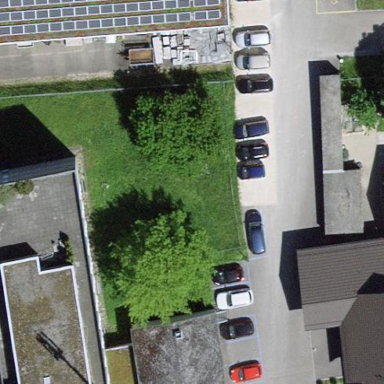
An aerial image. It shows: Office building.